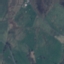
Label: Pasture